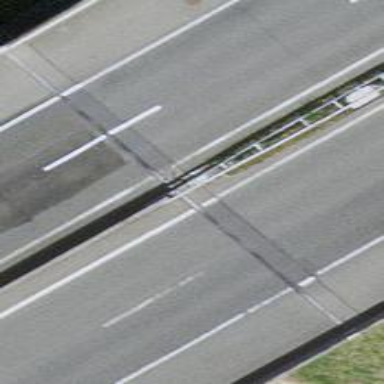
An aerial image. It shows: Motorway bridge.